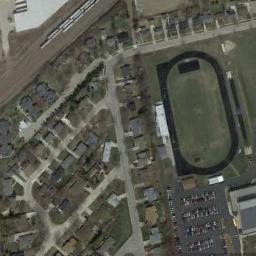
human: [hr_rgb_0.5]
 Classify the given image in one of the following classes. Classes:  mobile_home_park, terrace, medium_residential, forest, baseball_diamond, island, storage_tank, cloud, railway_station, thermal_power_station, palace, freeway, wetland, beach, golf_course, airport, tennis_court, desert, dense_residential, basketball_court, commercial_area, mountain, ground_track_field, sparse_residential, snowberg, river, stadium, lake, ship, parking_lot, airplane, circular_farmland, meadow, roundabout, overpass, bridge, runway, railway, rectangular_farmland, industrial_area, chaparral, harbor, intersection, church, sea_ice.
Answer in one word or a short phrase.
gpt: ground_track_field